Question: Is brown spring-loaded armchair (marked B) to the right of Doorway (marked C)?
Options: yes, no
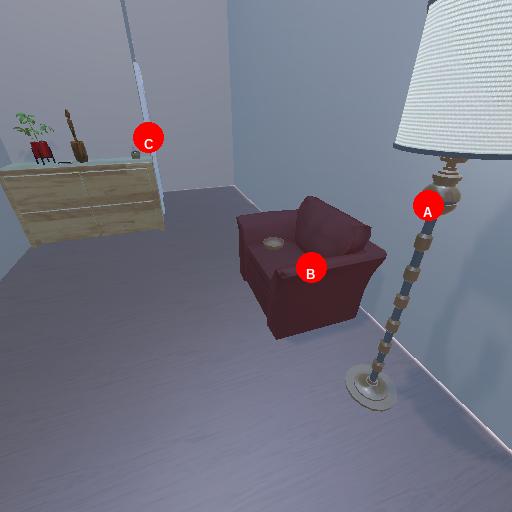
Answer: yes